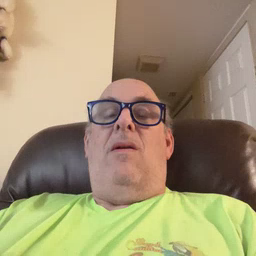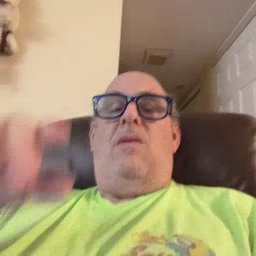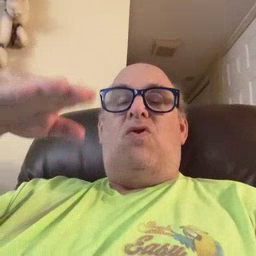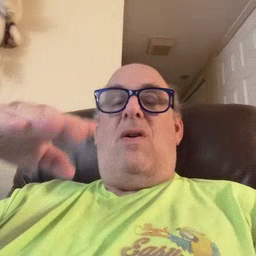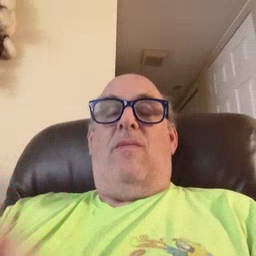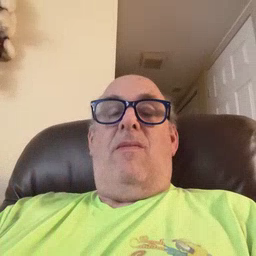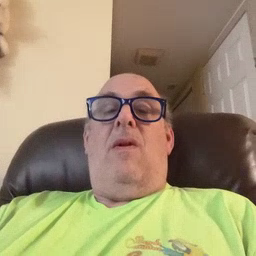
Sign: child